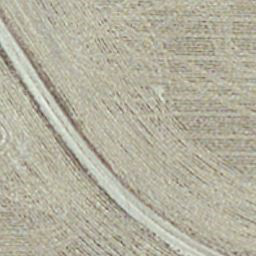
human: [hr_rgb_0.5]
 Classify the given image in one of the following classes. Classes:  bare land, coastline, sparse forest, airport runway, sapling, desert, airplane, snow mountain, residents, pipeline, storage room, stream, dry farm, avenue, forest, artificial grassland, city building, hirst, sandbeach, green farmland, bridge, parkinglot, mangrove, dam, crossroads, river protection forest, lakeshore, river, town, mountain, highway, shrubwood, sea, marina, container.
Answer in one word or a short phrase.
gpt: dry farm